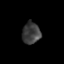
Tissue: skin
Cell type: Epithelial cells
Senescence score: 0.7552
Nuclear area (px): 382
Mean DAPI intensity: 61.817